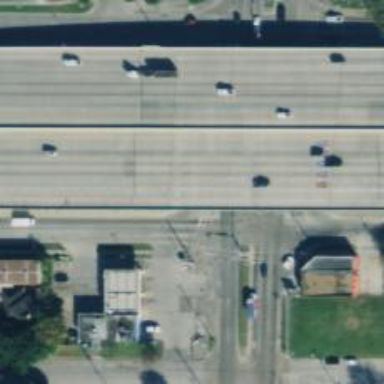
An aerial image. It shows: Frontage road connected to secondary link road.